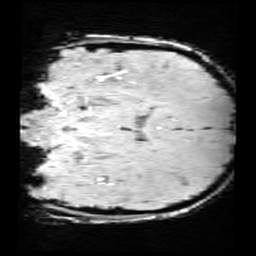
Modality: SWI
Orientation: coronal
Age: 11
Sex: male
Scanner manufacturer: siemens
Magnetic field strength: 3 T
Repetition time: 0.027 s
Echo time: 0.02 s